Question: I would like to create a regex which will allow me to add spaces around assignment operators in C++ code (as I prefer this style), e.g. so that
'''
x=something
'''
becomes
'''
x = something
'''
but
'''
if(y==x)
'''
does not become
'''
if(y = = x)
'''
and so on including '!=','<=','>='
I am relatively new to regular expressions and have tried the following:
'''
(?<![\s=])(=)(?!=)
'''
I thought this would be a good starter, but this does not seem to match. Could someone explain what I have not understood about regex here?
Example using regex which does not match in Code::Blocks IDE

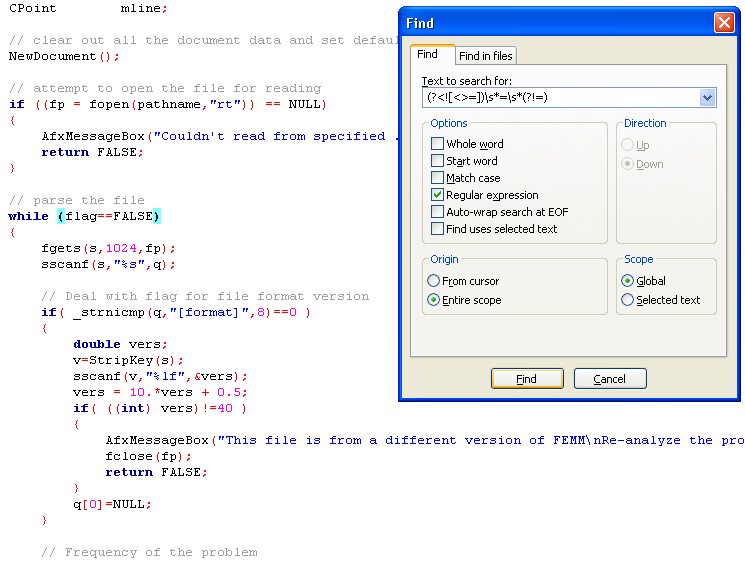
Answer: Try something like this: '(?<![<>=!])\s*=\s*(?!=)' replaced with '='.
OR
'([^<>=!])\s*=\s*([^=])' replaced with ' = '
Both lookaround assertions are needed since the pattern is not anchored.
Your own regex was, in reality, just missing '<>' in the character class. I have improved on it a tiny bit, look at the demo.
Demo+explanation for first regex: <URL>
Demo+explanation for second regex: <URL>
Note: '\s' matches whitespace!